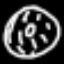
Label: donut